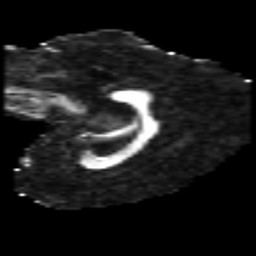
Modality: FA
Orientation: sagittal
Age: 44
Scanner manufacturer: philips
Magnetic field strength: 3 T
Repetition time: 8.592 s
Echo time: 0.1268 s